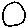
Label: circle